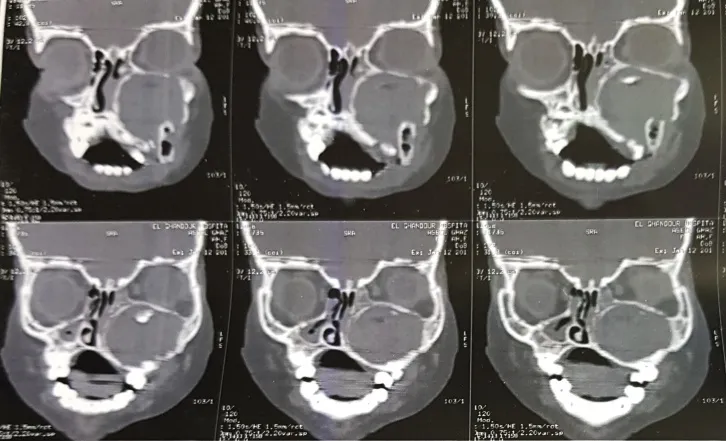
Coronal cuts demonstrating a large well-defined radiolucent expansile unilocular lesion.
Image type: radiology (ct)